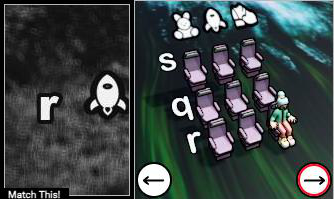
Task: seats
Answer: no